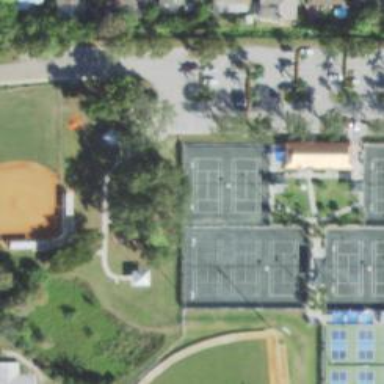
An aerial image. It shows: Tennis court on pitch designated for leisure land.